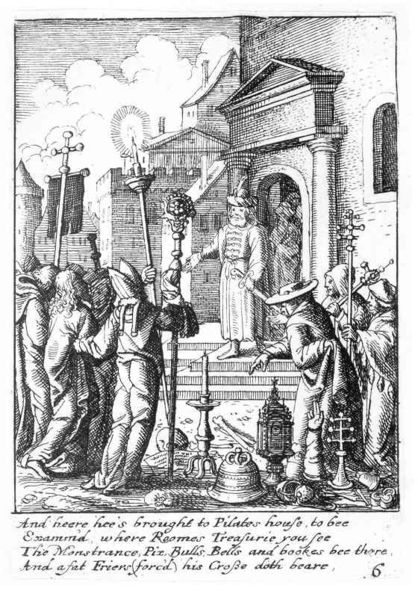
Titel: Christus vor Pilatus
Künstler: Wenzel Hollar
Standort: Karlsruhe
Institution: Staatliche Kunsthalle Karlsruhe
Schlagwörter: gemälde, himmel, mann, weiß, wolken, frauen, menschen, mädchen, stadt, fenster, frau, hut, hüte, lampe, licht, männer, schwarz, skizze, säule, säulen, tür, zeichnung, dach, gebäude, haus, wolke, malerei, arm, herodes, tod, bild, holland, niederlande, häuser, kirche, geistlicher, personen, england, schornstein, turm, beine, kopfbedeckung, holzschnitt, schrift, bogen, stab, zuschauer, fahne, dorf, dächer, giebel, grafik, türe, pilaster, vorführung, treppe, treppen, bischof, könig, lanze, papst, soldaten, karikatur, kerze, leuchter, stufen, tor, leuchten, knochen, eingang, stangen, buch, kreuz, religion, druck, druckgraphik, schwarz weiss, druckgrafik, radierung, stich, seite, schwert, säbel, text, mäntel, kardinal, pilatus, fürst, portal, kerzenständer, kerzenhalter, stäbe, glocke, christus, jesus, mauern, mittelalter, klerus, monstranz, priester, segen, empfang, mönch, begrüssung, ehrerbietung, geistliche, mitra, mönche, prozession, tiara, tempel, heilige, leuchtend, opfer, heilig, kupferstich, jerusalem, turban, schrein, englisch, schatz, gläubige, zepter, sultan, kapuze, gegenstände, and, kriche, tabernakel, katholizismus, pilger, geschenke, dinge, kreuzstab, türke, passion, schätze, gaben, reliquien, bischofsmütze, kardinalshut, lithurgie, muslime, stdt, karikiert, pilates, 6, e, ferula, stefano, beißend, kkreuz, pilatue, steffano, arma chirsti, ksegkj, srgg